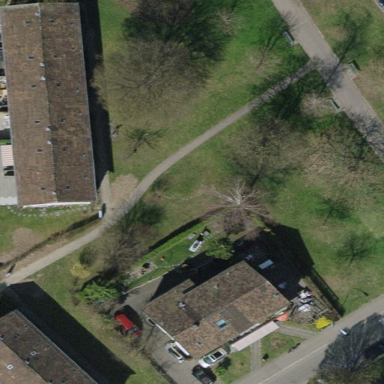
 designed for leisure activities on land."